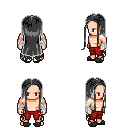
a pixel art fantasy rpg character, male body template, human, light skin, black tattered cape, red pants, gray extra-long hairstyle, white cloth bandages, gray slippers, four views (front, back, left, right), 2x2 character sprite sheet, small pixel art, hard edges, no anti-aliasing